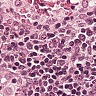
Metastatic tissue present: no